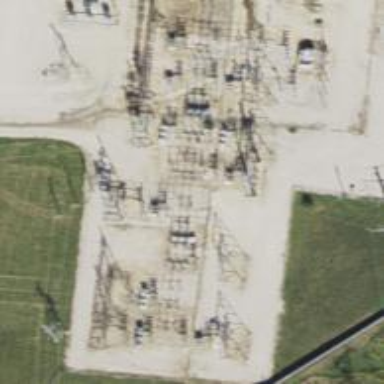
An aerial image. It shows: Switch used for power control.